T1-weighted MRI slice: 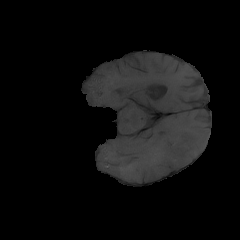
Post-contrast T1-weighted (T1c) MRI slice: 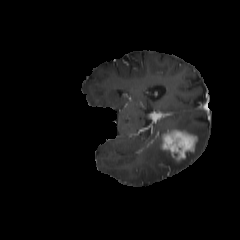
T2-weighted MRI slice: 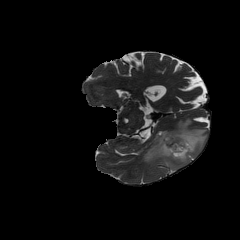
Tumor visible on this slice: yes